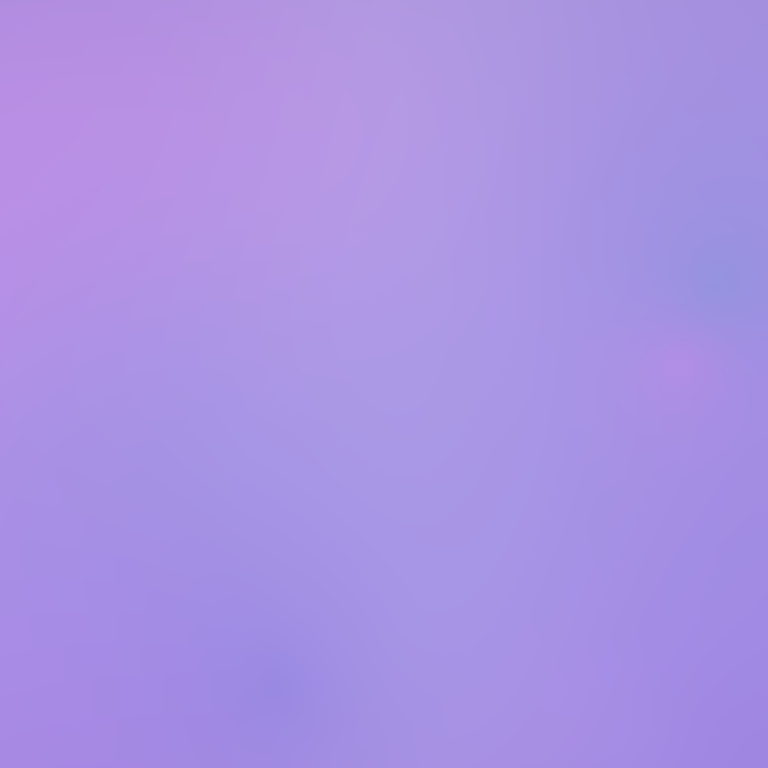
Abstract light effect, smooth gradient from soft lavender to light purple, calm atmosphere, diffuse light, no room, no furniture, no objects.